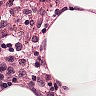
Metastatic tissue present: no